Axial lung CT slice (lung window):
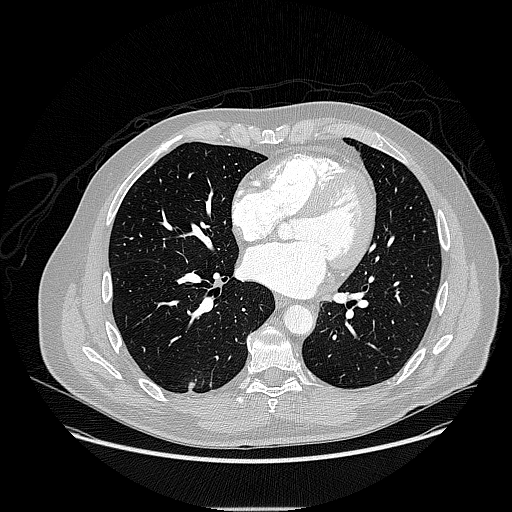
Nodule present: yes
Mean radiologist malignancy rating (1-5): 3.75